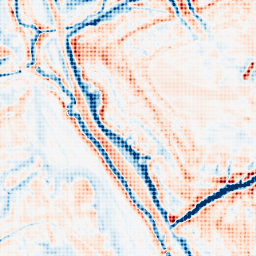
Category: edge_preserving
Decomposition family: bilateral
Decomposition parameters: d: 21
sigma_color: 50
sigma_space: 100
Upsampling method: sinc_blackman
Upsampling parameters: scale: 4
kernel_size: 4
Upsampling scale: 4